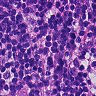
Metastatic tissue present: yes